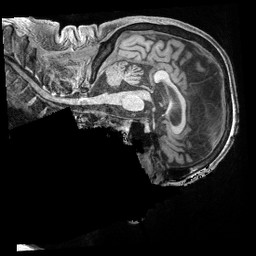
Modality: T1w
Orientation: sagittal
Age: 73
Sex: male
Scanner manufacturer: siemens
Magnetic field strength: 3 T
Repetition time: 2.4 s
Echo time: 0.00228 s